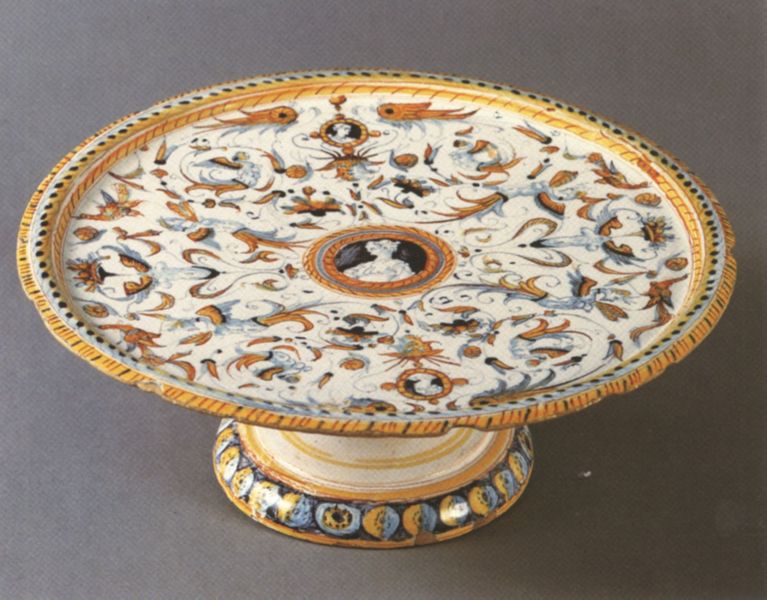
Titel: Kleiner Tafelaufsatz
Institution: Florenz, Bargello
Schlagwörter: blau, fuß, gelb, braun, frau, muster, ornament, sockel, teller, portrait, porträt, vögel, gold, rund, rundbild, keramik, streifen, platte, bemalt, porzellan, linie, geschirr, servieren, antikisierend, königin, blumenranken, porzelan, vegetabil, fayence, beschädigt, kuchenplatte, schmuckrand, ien